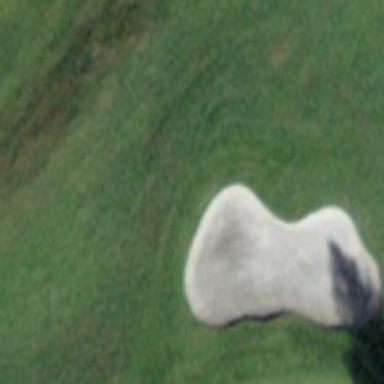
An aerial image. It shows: Sand bunker on golf course.